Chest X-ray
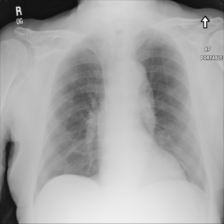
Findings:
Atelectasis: negative
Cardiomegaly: negative
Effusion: negative
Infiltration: negative
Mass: negative
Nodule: negative
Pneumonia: negative
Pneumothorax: negative
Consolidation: negative
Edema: negative
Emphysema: negative
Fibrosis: negative
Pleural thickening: negative
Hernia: negative